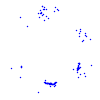
Particle: proton